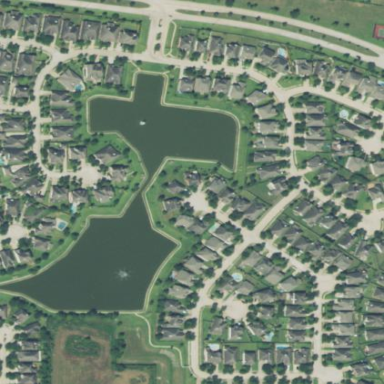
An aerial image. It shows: Neighbourhood with single-family residential houses.